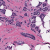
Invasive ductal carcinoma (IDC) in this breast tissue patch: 1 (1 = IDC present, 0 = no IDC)